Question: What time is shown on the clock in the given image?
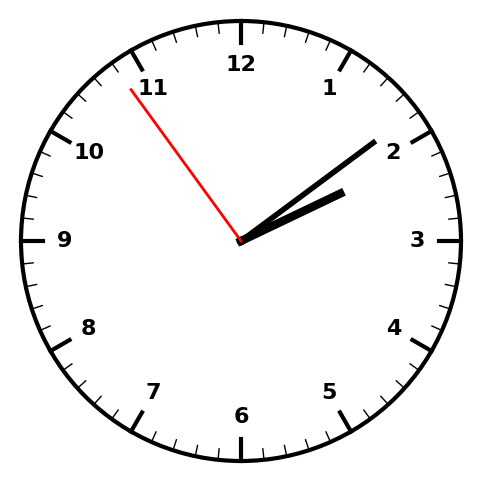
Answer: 02:08:54